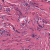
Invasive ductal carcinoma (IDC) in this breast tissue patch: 0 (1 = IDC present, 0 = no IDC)